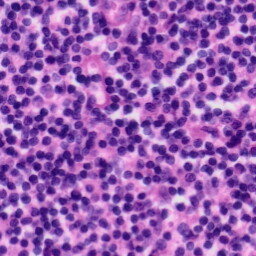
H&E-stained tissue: Tonsil